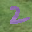
Label: 2